Question: Below is my Product sub grid on Quote Entity.
Now On addition of new product , I am calculating Service tax and tax based on Price per unit, quantity and discount.
Now i need to set calculated service tax and tax value in sub grid.

I want to Update record of a Sub-grid in Quote Entity. I have tried below code, but still not able to update my sub grid .
'''
function OnRefresh()
{
var gridControl = document.getElementById("quotedetailsGrid").control;
var ids = gridControl.get_allRecordIds();
for (i = 0; i < ids.length; i++) {
var quotedetail = new Object();
quotedetail.new_service_tax = "1000";
var id = ids[i].replace("{", "").replace("}", "");
QuoteProductRecord(id,quotedetail);
}
}
function QuoteProductRecord(id,quotedetail) {
var jsonEntity = window.JSON.stringify(quotedetail);
var ODataPath = Xrm.Page.context.getServerUrl() + "/XrmServices/2011/OrganizationData.svc/QuoteDetailSet";
$.ajax({
type: "POST",
contentType: "application/json; charset=utf-8",
datatype: "json",
data: jsonEntity,
url: ODataPath + "(guid'" + id + "')",
beforeSend: function (XMLHttpRequest) {
XMLHttpRequest.setRequestHeader("Accept", "application/json");
XMLHttpRequest.setRequestHeader("X-HTTP-Method", "MERGE");
},
success: function (data, textStatus, XmlHttpRequest) {
alert("Success");
},
error: function (XMLHttpRequest, textStatus, errorThrown) { }
});
}
'''
Issue is that there is no error thrown, but still Service tax and tax value in sub grid is blank.
In JSON function, i have also tried to alert success message , but neither i got any success message nor any error message.
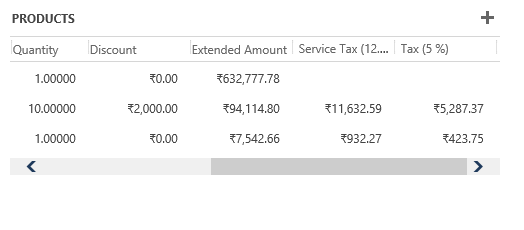
Answer: I have just import my solution with above code in my production environment (CRM2013 Online). and it worked fine.